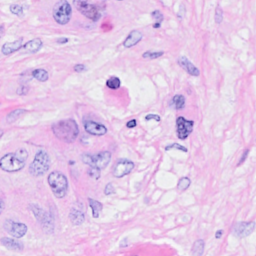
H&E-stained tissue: Breast